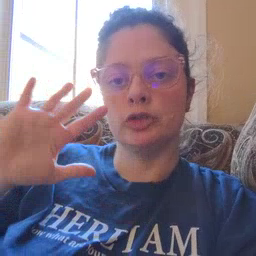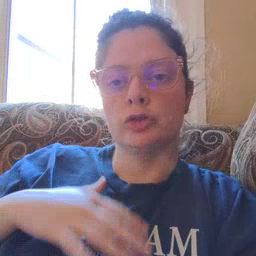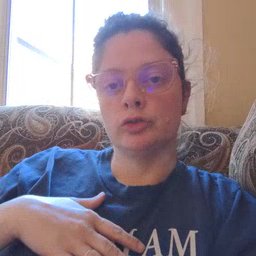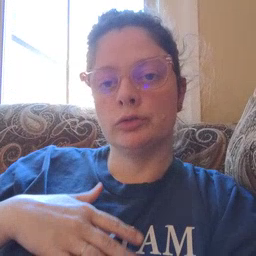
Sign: finish